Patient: sex M, age 66
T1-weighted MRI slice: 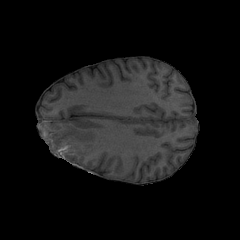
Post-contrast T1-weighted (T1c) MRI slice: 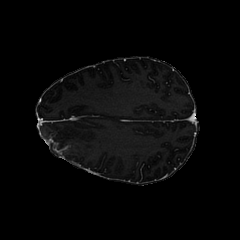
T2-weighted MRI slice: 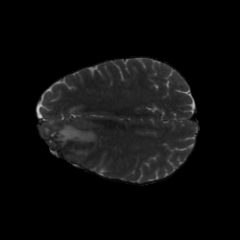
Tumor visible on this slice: yes
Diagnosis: Glioblastoma, IDH-wildtype
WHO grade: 4